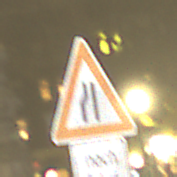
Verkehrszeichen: EinseitigVerengteFahrbahnLinks
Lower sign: LaengeEinerStrecke4
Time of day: Night
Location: Outdoor (Urban)
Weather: Clear
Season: NotSpecified
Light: Artificial